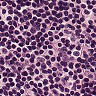
Metastatic tissue present: no